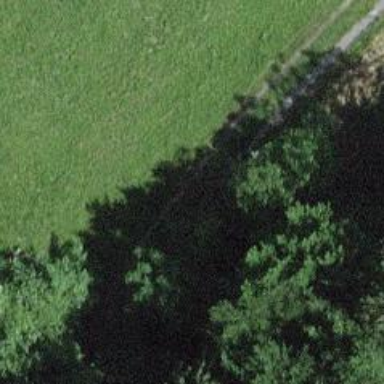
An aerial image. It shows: Grassy path.